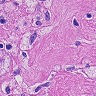
Metastatic tissue present: yes